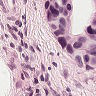
Metastatic tissue present: yes